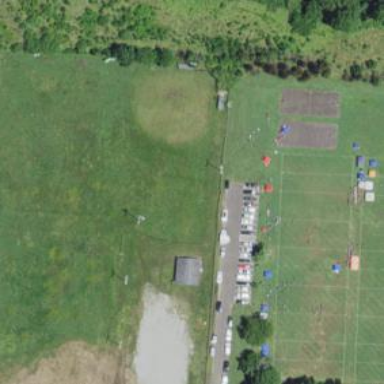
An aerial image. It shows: Baseball pitch for leisure land activities.